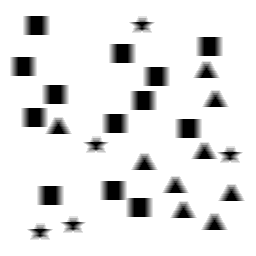
Squares: 13
Triangles: 9
Stars: 5
Total shapes: 27